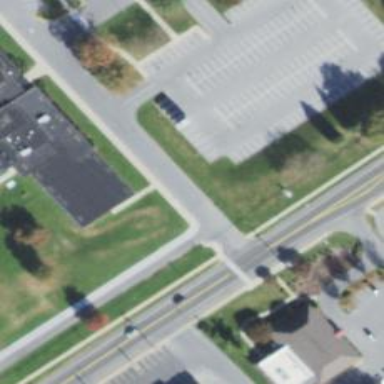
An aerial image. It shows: Service road with asphalt surface. There is sidewalk on the left side.